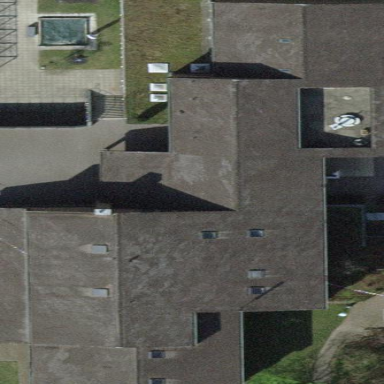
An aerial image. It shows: School building.